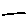
Label: line